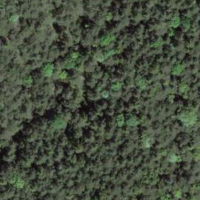
EUNIS habitat code: 43
Species observed at this site:
Neottia nidus-avis
Cypripedium calceolus
Sanicula europaea
Epipactis helleborine
Helix pomatia